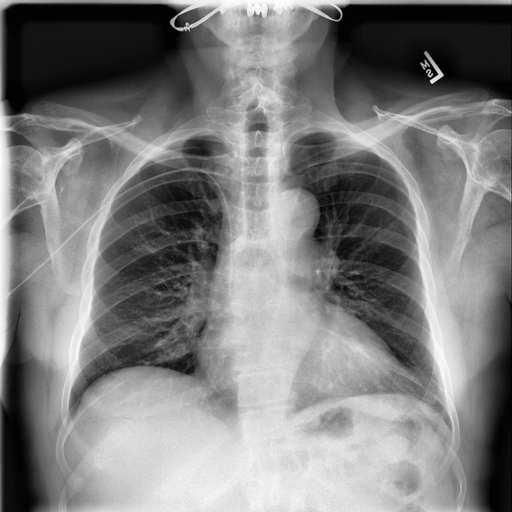
Finding: NORMAL